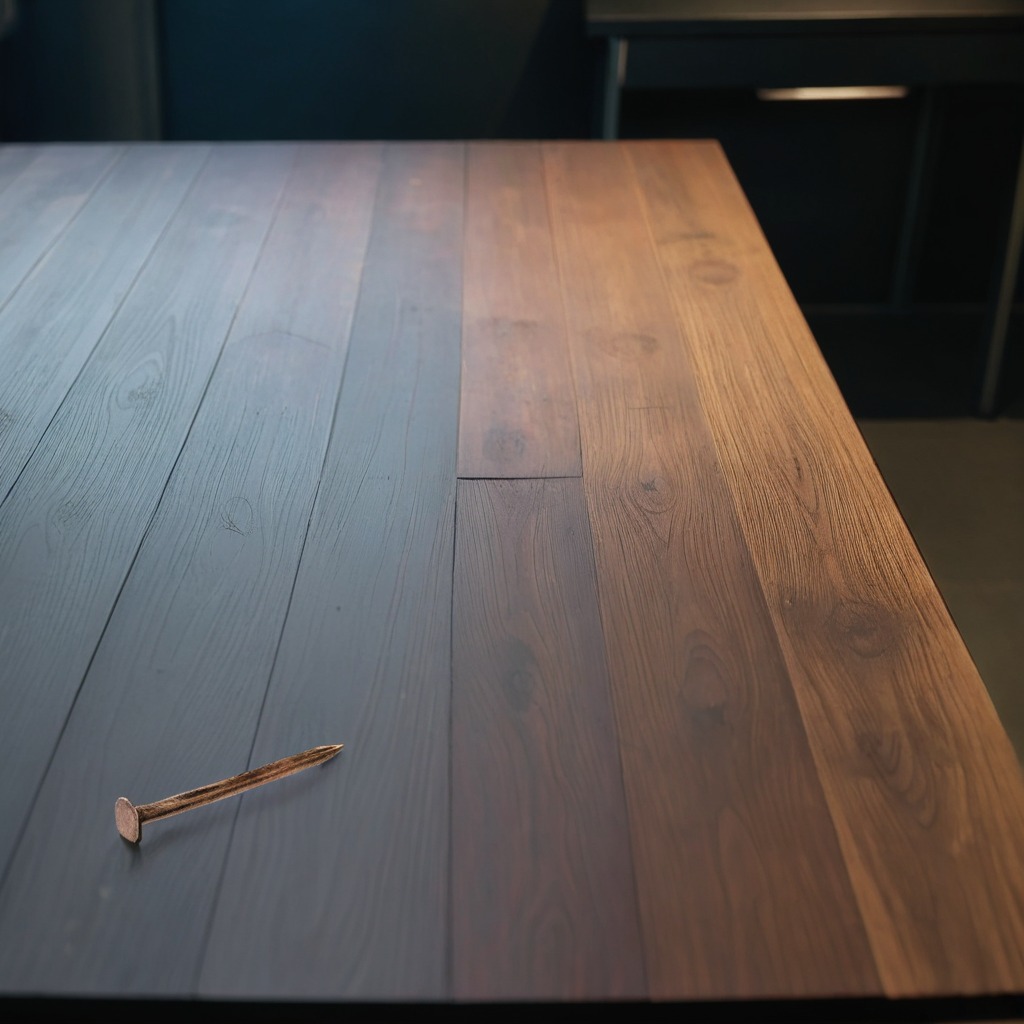
An iron nail is lying on the table.